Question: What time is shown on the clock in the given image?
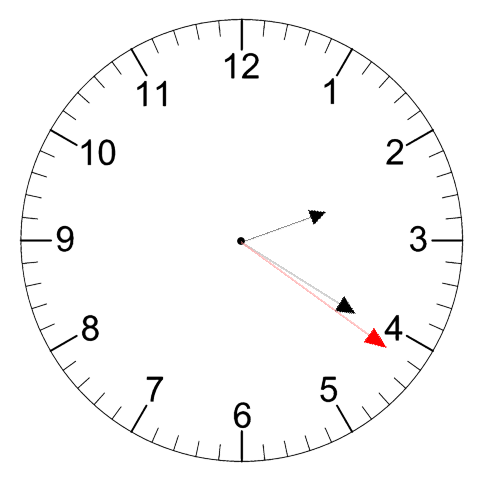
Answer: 02:20:21